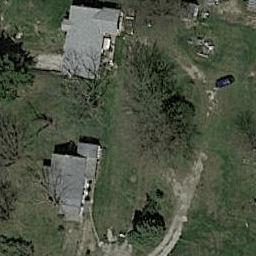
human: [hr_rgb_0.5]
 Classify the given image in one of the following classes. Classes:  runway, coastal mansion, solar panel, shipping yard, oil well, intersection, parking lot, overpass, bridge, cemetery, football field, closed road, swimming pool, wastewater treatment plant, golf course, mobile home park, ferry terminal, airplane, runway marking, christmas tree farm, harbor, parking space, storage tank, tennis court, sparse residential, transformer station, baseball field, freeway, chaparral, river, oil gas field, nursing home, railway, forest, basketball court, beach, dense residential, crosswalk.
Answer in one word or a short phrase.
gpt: sparse residential